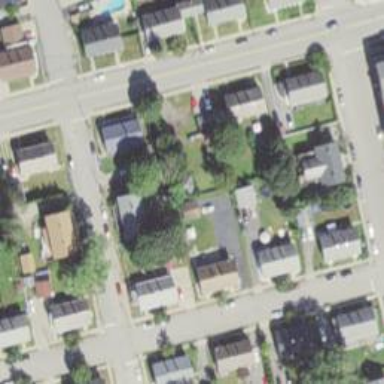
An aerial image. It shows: Residential driveway designated as service road.